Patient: sex M, age 71
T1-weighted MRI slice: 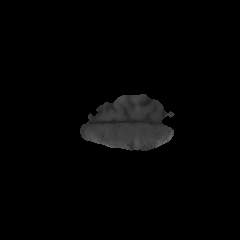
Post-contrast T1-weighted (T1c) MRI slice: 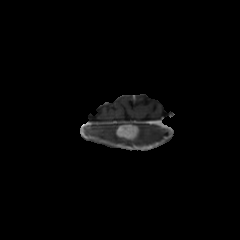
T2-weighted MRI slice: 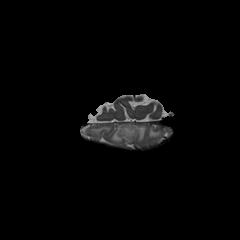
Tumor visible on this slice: yes
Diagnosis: Glioblastoma, IDH-wildtype
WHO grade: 4